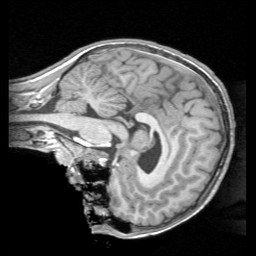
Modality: T1w
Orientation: sagittal